Interaction volume radius: 5 \u00c5
Interaction volume height: 20 \u00c5
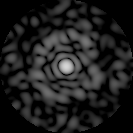
Disorder parameter: 0.8394